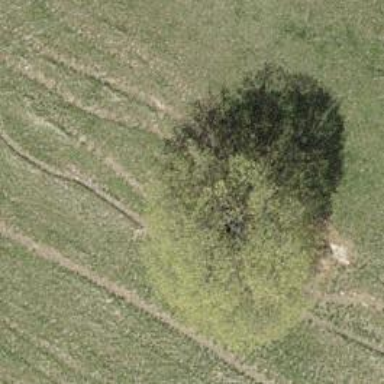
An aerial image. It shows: Single tag "natural: tree."